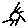
Label: sun